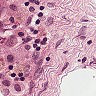
Metastatic tissue present: yes